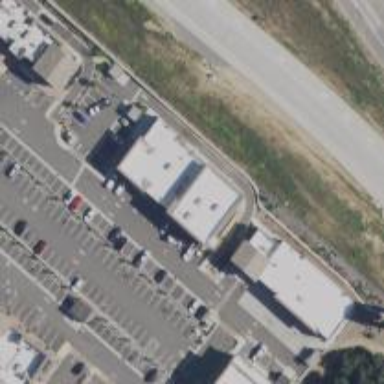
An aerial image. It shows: Healthcare clinic.